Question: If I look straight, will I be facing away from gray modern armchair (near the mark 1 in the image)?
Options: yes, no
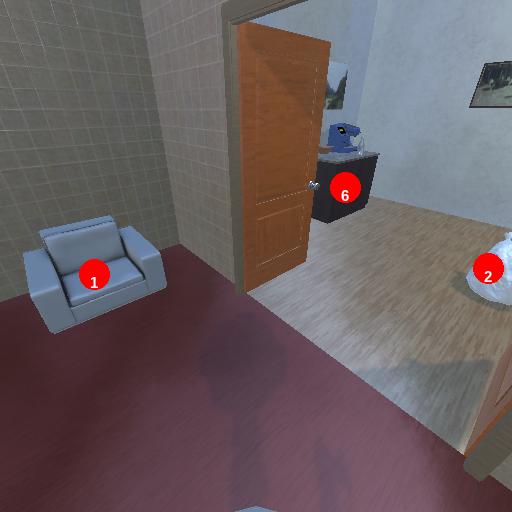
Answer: yes